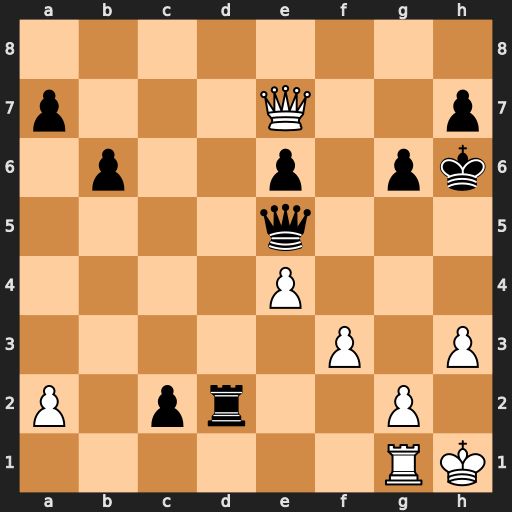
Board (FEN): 8/p3Q2p/1p2p1pk/4q3/4P3/5P1P/P1pr2P1/6RK
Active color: w
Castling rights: -
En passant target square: -
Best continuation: Qf8+ Qg7 Qf4+ g5 Qxd2